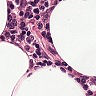
Metastatic tissue present: no